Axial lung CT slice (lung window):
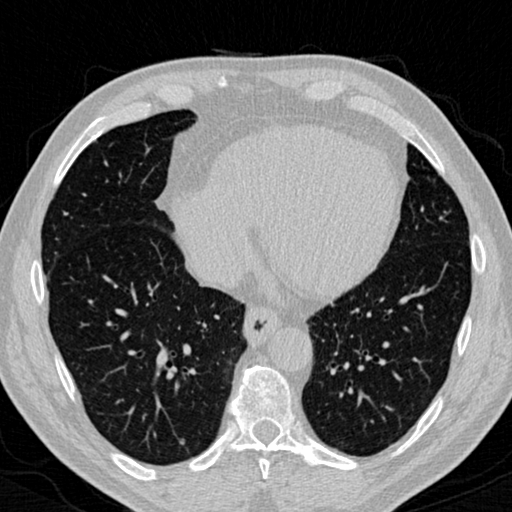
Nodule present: yes
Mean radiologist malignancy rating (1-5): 2.5